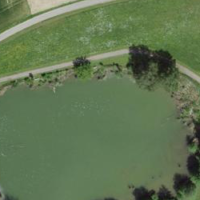
EUNIS habitat code: 52
Species observed at this site:
Alnus glutinosa